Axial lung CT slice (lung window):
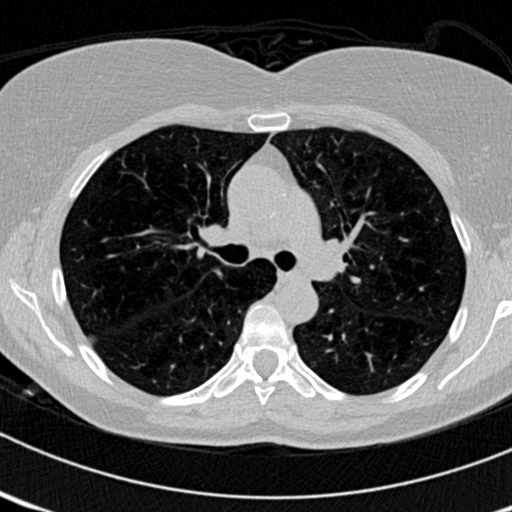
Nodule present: no